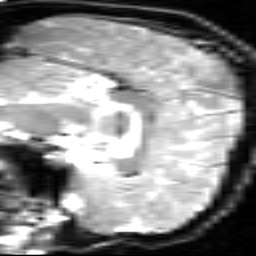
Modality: inplaneT2
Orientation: sagittal
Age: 50
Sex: male